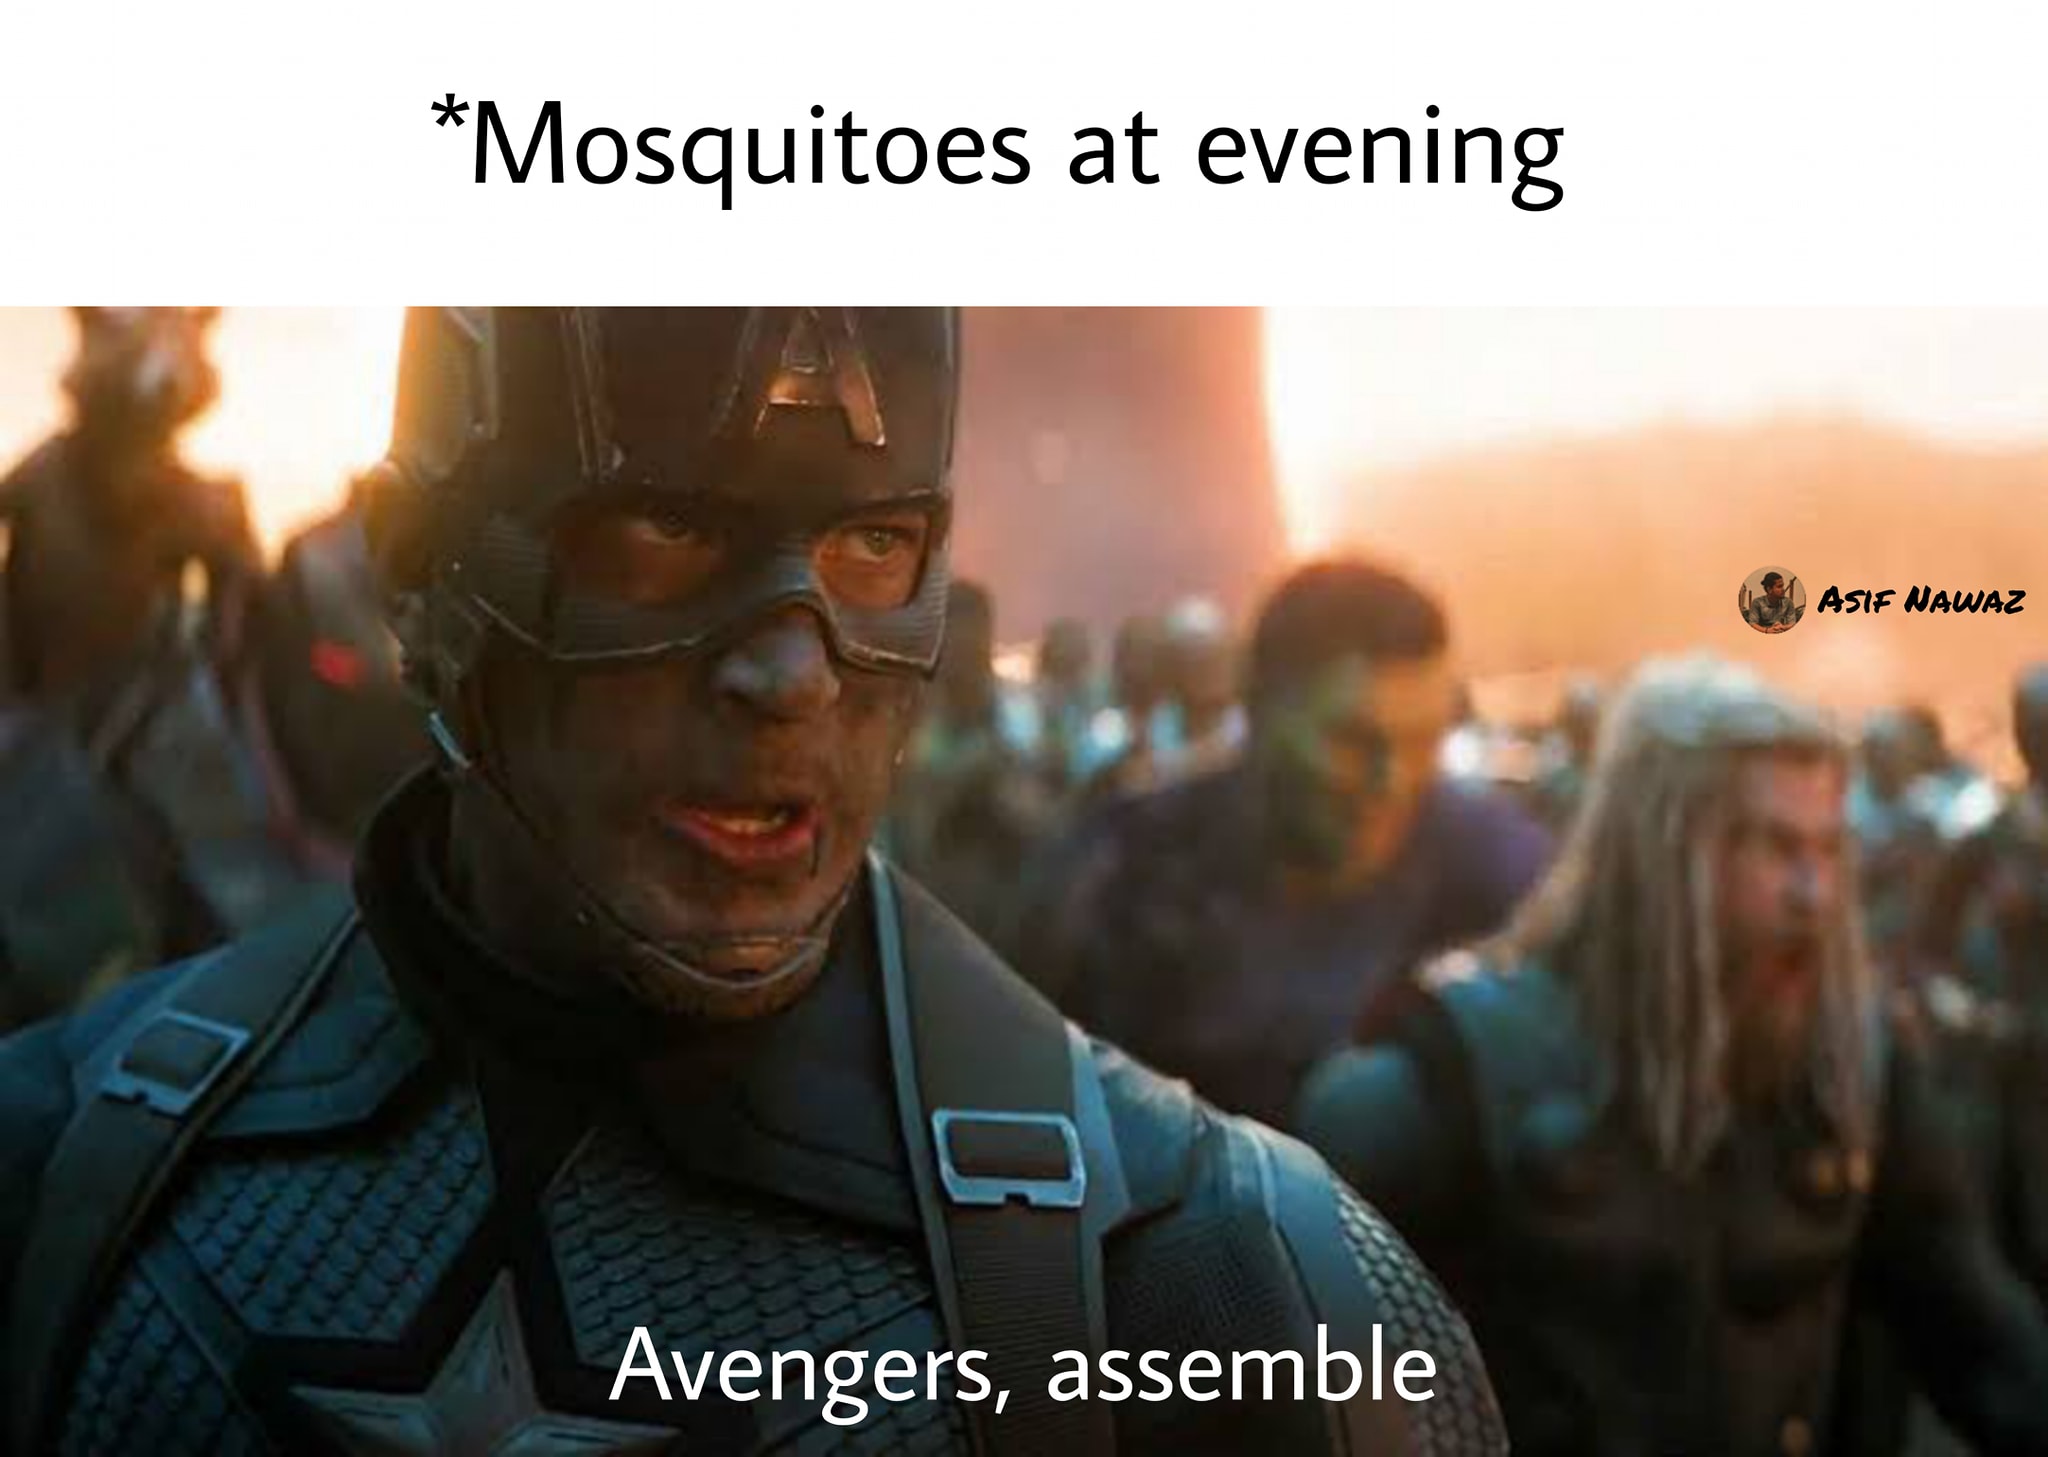
Caption: *Mosquitoes at evening    Avengers, assemble
Label: non-hate